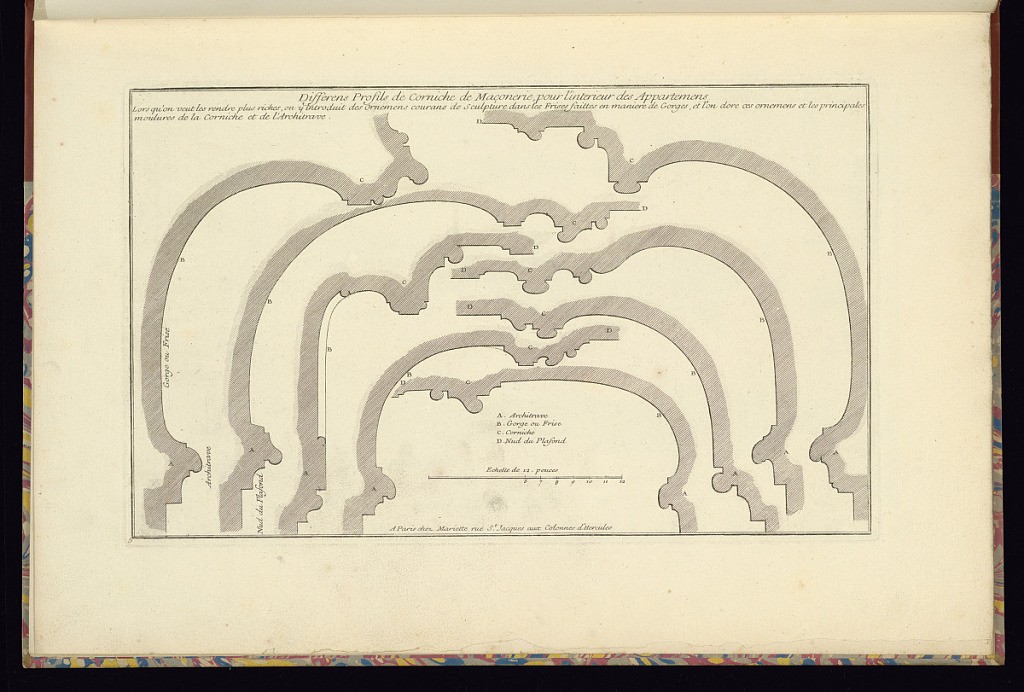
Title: Cornice Molding Designs and Sections
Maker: Jean Mariette, French, 1660–1742
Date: late 17th–mid- 18th century
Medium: Etching and engraving on laid paper
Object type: Print
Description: Molding designs for interior cornices with section views. The details are lettered with a legend in the lower center and a scale below. The plate is titled, numbered, and signed with the publisher's address.